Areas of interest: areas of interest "Children's Park"
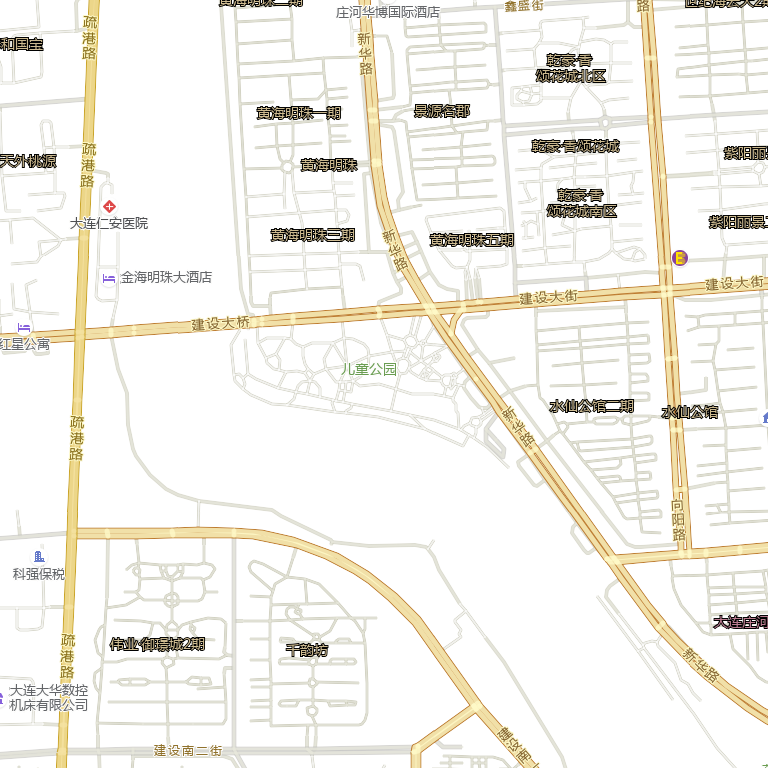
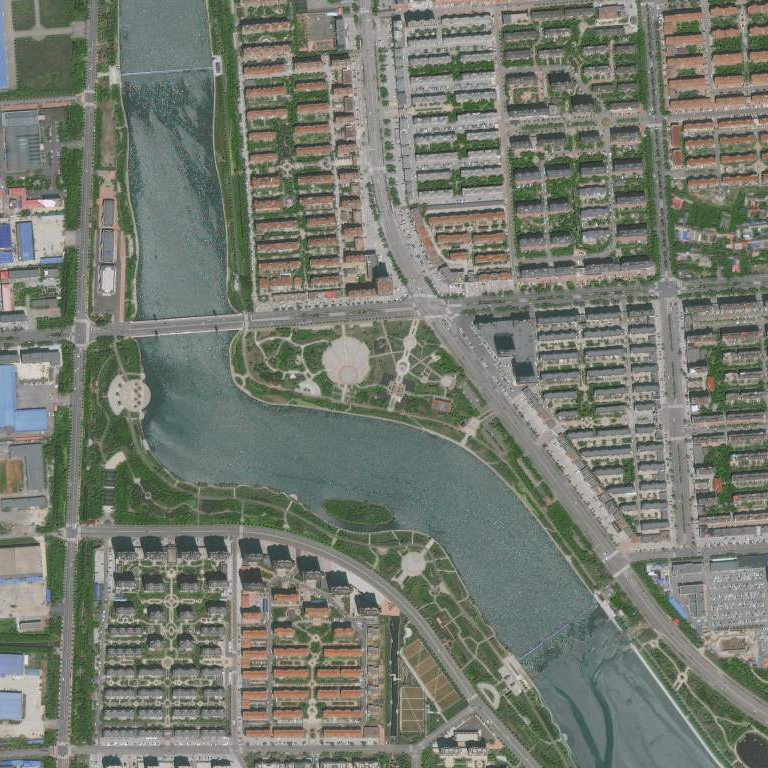